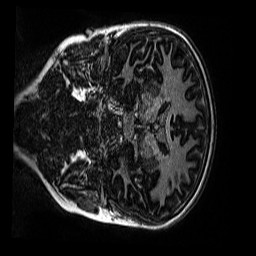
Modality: MP2RAGE
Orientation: coronal
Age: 10
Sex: female
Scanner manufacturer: siemens
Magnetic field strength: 3 T
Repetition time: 4 s
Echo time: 0.00299 s